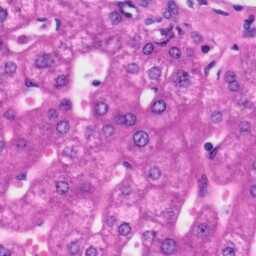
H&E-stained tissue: Liver